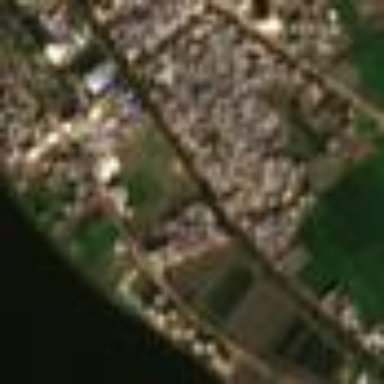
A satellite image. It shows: Village area.